Question: I'm looking to be able to change the colours of lines to ones that I specify on a plot using matplotlib.
Below is the relevant code (it's part of a function) that I'm using. The variable 'avg_rel_track'is a '2D array' and each column corresponds to a 'blade'. Each 'blade' plots a separate line.
I would like each blade/line to be a colour I specify. I'm struggling to find the relevant documentation, and I'm sorry if it's obvious.
'''
def plot_data(avg_rel_track, sd_rel_track_sum, shade):
fig = plt.figure(figsize=(18,10))
gs = gridspec.GridSpec(5, 1, height_ratios=[1.75, 1 ,1, 1])
ax0 = plt.subplot(gs[0])
ax1 = plt.subplot(gs[1])
ax2 = plt.subplot(gs[2])
ax3 = plt.subplot(gs[3])
ax4 = plt.subplot(gs[4])
fig.subplots_adjust(top=0.93)
#The following plot has 5 plots within it.
lineObjects = ax0.plot(avg_rel_track_nan)
ax0.set_title('Averaged Relative Track',fontsize=11)
ax0.legend(lineObjects, (1,2,3,4,5),loc='lower center', bbox_to_anchor=(0.82, 1),
fancybox=True, shadow=True, ncol=5)
'''
Below is an example of the plot (Very rough)I would like to change the plots to what I specify. It is a crop out of 5 subplots

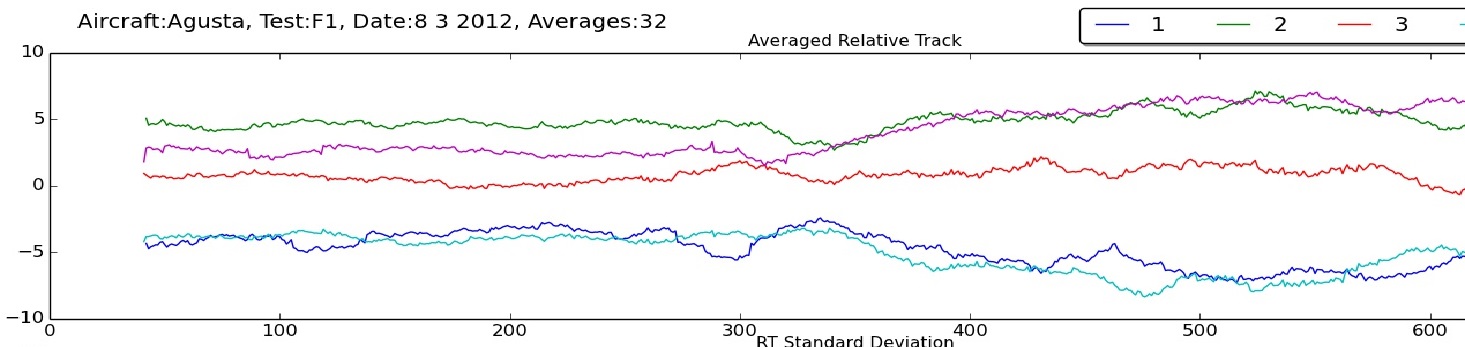
Answer: Problem is that 'plot' function accepts only one color as a parameter. So you'll have to iterate over the columns and plot each one separately.
'''
columns = [[1,2,3],[1,4,5],[6,4,2]]
colors = ['green', 'pink', 'blue']
labels = ['foo', 'bar', 'baz']
fig, ax = plt.subplots(1, 1)
for i, column in enumerate(columns):
ax.plot(column, color=colors[i], label=labels[i])
ax.legend(loc='lower center', bbox_to_anchor=(0.82, 1),
fancybox=True, shadow=True, ncol=3)
'''